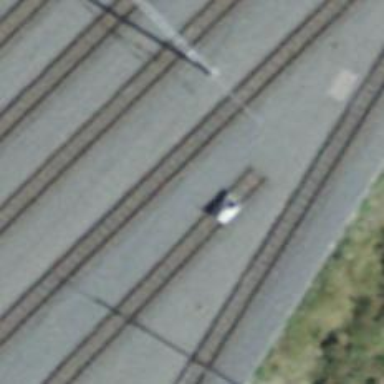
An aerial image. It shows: Railway buffer stop.